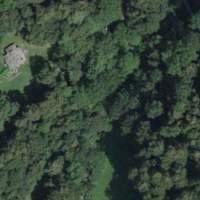
EUNIS habitat code: 43
Species observed at this site:
Aruncus dioicus